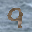
Label: 9